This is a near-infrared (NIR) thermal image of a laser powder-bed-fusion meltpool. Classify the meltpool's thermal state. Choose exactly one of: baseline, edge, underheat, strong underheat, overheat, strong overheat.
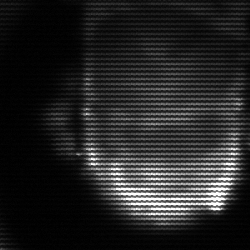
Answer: baseline